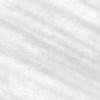
Label: change